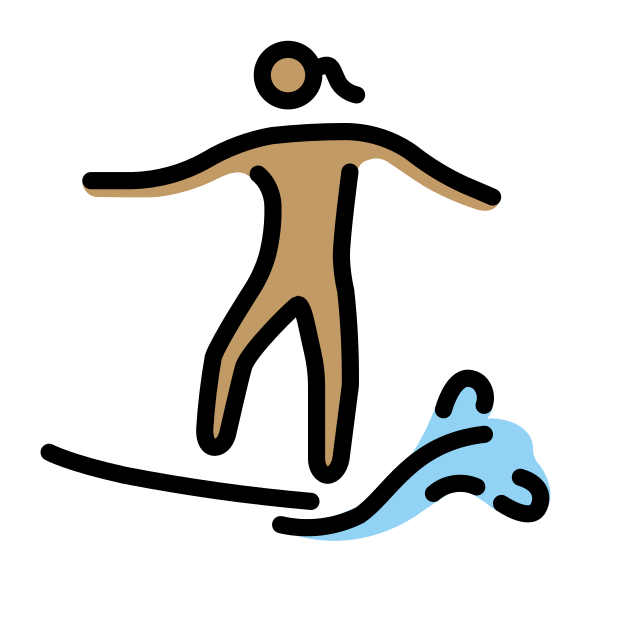
woman surfing: medium skin tone